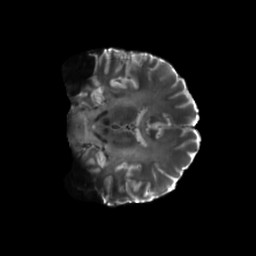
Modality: T2w
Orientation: coronal
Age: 27
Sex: male
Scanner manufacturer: siemens
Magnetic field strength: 6.98 T
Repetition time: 7.08 s
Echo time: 0.0756 s